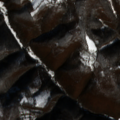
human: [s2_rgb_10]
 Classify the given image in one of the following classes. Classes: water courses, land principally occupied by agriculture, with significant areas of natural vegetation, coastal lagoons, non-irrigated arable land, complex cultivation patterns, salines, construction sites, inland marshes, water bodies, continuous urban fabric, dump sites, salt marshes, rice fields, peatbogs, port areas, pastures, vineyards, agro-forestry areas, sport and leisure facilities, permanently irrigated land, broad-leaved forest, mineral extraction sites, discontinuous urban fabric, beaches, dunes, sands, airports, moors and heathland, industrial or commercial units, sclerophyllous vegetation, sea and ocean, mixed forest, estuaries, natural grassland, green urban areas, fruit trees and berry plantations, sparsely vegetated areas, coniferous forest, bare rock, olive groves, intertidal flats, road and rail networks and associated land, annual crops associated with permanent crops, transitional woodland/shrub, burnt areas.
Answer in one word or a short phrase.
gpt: land principally occupied by agriculture, with significant areas of natural vegetation, broad-leaved forest